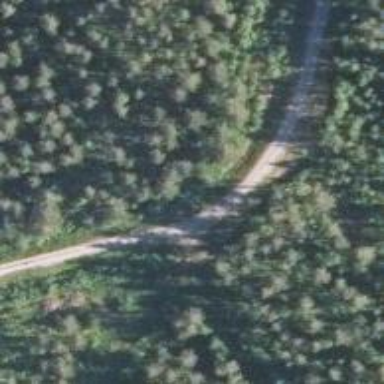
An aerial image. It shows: Unclassified road.